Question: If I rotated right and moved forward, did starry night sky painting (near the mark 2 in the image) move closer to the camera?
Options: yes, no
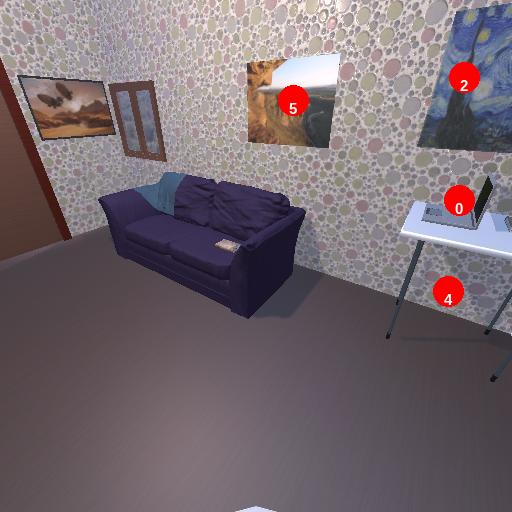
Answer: yes